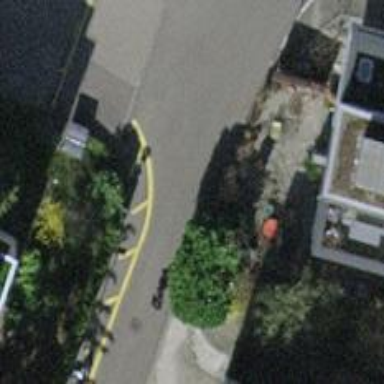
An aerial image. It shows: Residential road with asphalt surface. There is sidewalk on the left and cycleway on the opposite side.